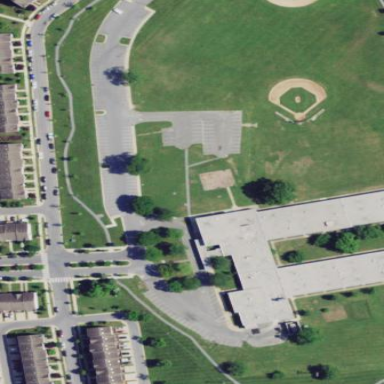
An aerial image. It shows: School building.